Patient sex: F
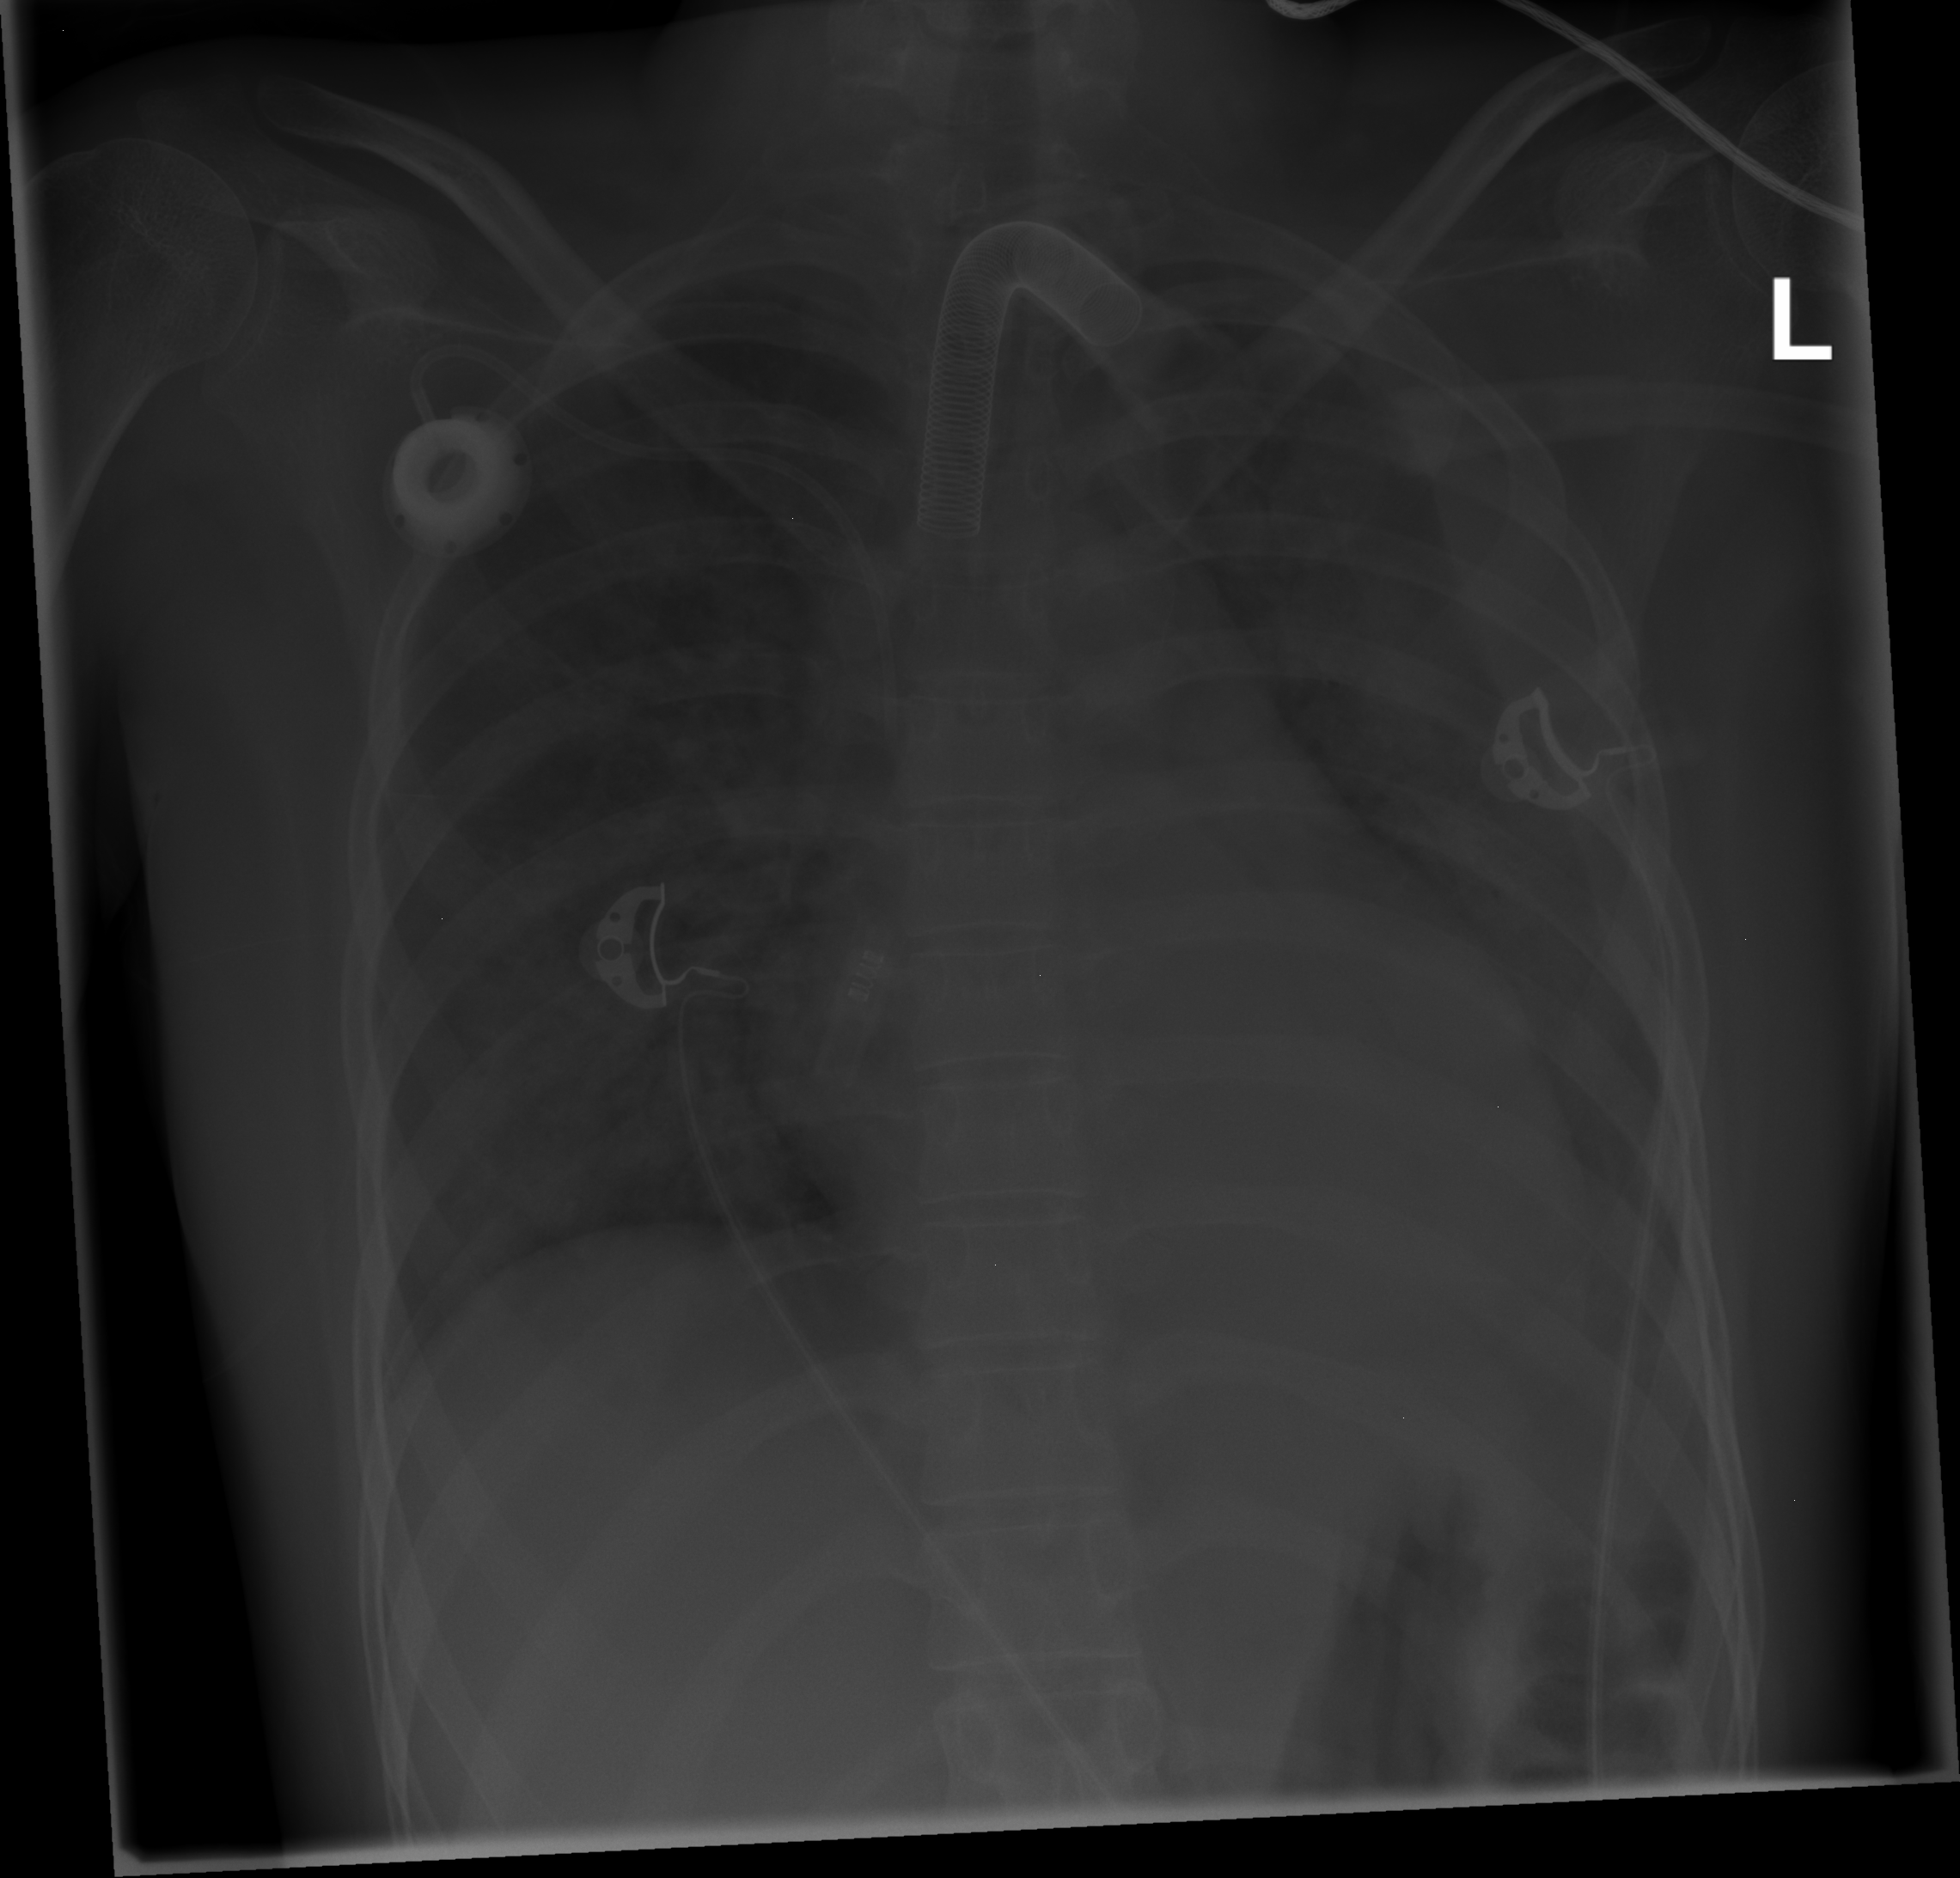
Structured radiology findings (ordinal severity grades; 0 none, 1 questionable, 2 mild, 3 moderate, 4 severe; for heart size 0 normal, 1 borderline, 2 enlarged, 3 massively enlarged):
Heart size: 0
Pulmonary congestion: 2
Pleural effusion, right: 2
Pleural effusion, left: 2
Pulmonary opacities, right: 2
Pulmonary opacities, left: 2
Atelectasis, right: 2
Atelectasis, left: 2